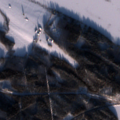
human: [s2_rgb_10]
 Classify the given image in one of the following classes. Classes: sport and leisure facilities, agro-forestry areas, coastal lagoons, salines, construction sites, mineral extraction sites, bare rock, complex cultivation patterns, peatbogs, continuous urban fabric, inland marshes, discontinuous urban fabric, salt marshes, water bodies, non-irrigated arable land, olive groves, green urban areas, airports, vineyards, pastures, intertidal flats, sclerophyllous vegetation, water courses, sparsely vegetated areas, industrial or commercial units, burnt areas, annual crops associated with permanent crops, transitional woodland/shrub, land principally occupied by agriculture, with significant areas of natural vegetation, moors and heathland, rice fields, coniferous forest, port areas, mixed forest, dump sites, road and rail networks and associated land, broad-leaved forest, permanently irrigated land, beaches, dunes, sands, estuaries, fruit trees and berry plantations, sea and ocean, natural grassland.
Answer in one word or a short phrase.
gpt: non-irrigated arable land, coniferous forest, mixed forest, water bodies